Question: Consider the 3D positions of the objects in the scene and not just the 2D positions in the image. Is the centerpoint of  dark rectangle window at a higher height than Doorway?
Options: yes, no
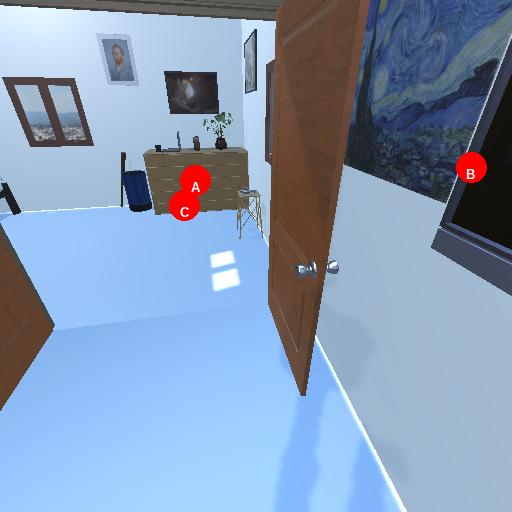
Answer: yes